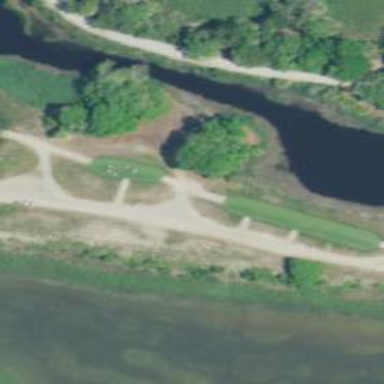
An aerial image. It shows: Path for both road and golf.